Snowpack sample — Buffalo Mountain, Silverthorne, Colorado, USA (1/25/25, 10:11 AM MST)
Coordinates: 39.6222, -106.1139
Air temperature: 22 °F
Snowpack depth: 110 cm
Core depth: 20 cm
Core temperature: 48.2 °F
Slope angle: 12°, slope face: 102°
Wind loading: high
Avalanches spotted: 0
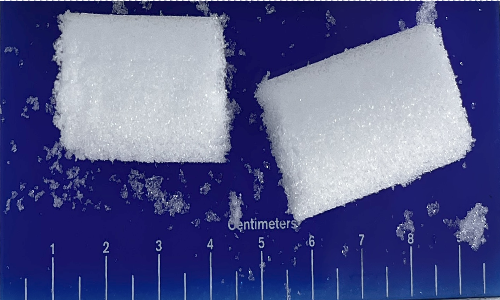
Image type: core
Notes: No avalanches nearby, collected on the outskirts of a fire break 15 meters from the treeline, on way to Buffalo and Red Mountain